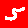
Digit: 5